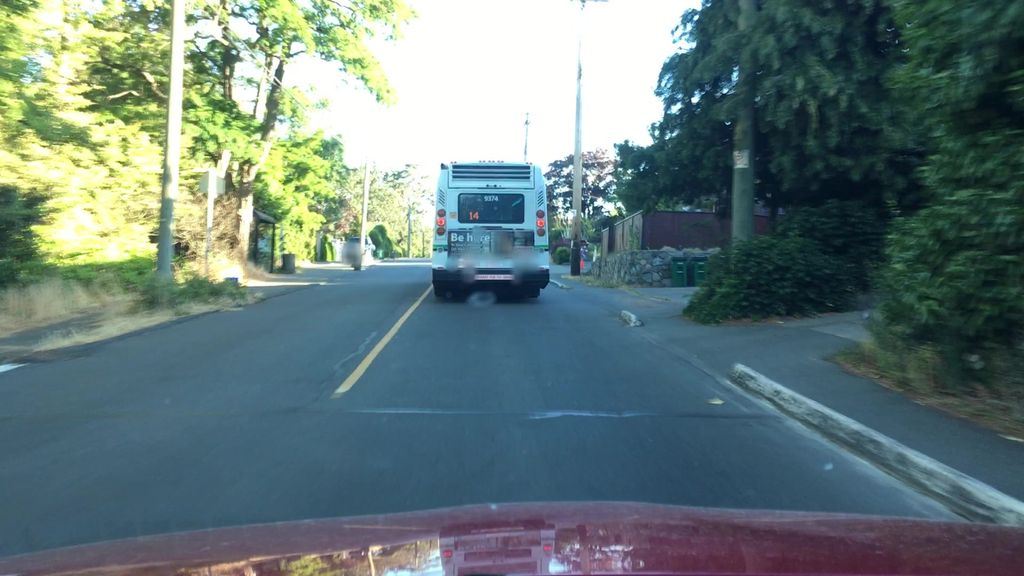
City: victoria